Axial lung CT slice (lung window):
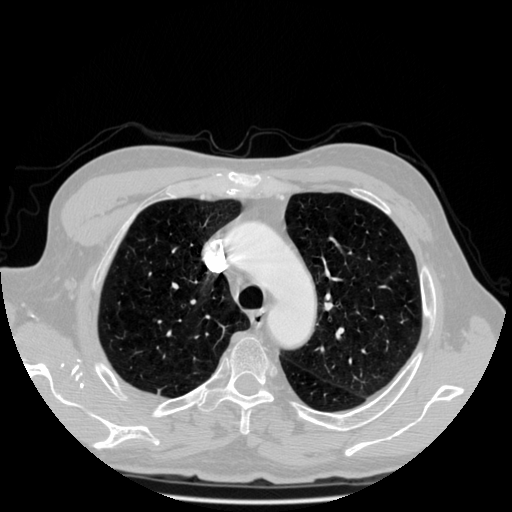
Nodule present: no